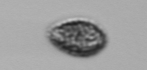
Label: Pseudochattonella_farcimen